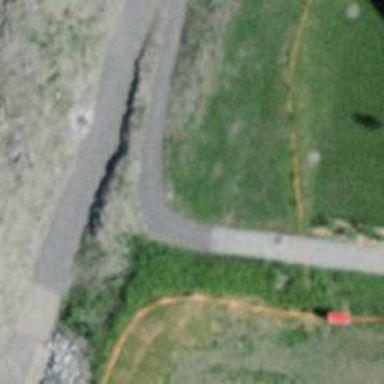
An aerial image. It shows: Unpaved footway.